Interaction volume radius: 5 \u00c5
Interaction volume height: 10 \u00c5
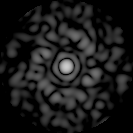
Disorder parameter: 0.811